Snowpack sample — Loveland Pass, Silver Plume, Colorado, USA (2/11/26, 12:00 PM MST)
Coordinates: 39.663, -105.886
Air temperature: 35 °F
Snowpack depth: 82 cm
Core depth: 30 cm
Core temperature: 28.4 °F
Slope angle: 13°, slope face: 12°
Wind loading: high
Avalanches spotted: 1
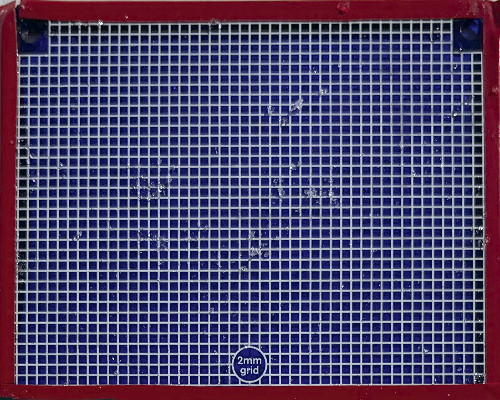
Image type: profile
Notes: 1 small avalanche spotted on the north side of the bowl, lots of wind loading